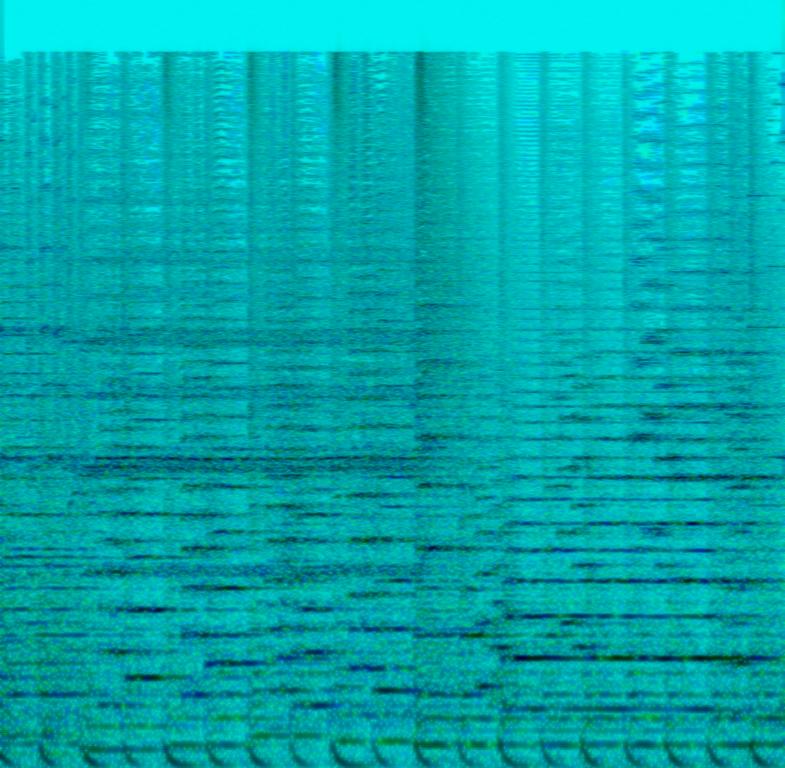
Classical music features a full orchestra playing beautiful sustained strings melody, arpeggiated brass melodies, shimmering bells, pumping drums and energetic cymbals. It sounds like a background movie soundtrack - mystical, epic, uplifting and suspenseful.